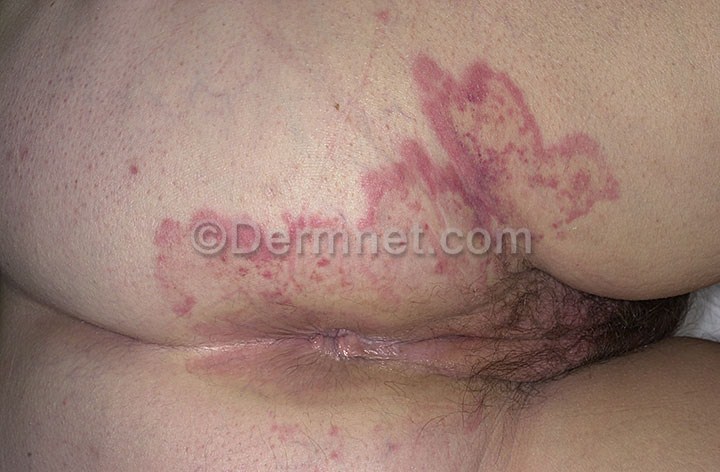
Disease: Urticaria Hives